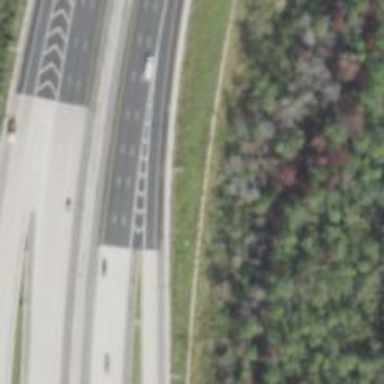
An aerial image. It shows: Asphalt trunk link road.